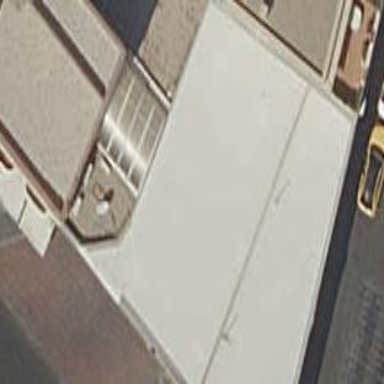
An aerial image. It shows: Fuel amenity located on the roof of building.